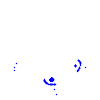
Particle: pion